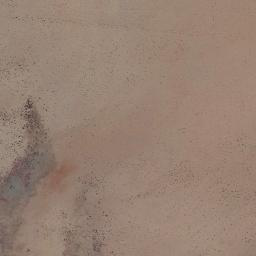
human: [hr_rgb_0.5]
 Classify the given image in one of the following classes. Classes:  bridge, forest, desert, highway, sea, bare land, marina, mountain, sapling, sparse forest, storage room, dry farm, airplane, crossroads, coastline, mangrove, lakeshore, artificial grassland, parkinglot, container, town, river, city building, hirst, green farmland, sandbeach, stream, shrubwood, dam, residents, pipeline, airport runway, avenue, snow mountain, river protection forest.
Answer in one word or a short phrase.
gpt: bare land